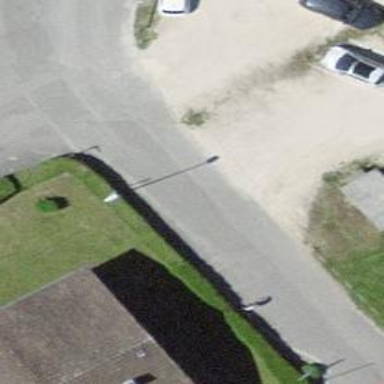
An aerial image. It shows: Residential road with asphalt surface.